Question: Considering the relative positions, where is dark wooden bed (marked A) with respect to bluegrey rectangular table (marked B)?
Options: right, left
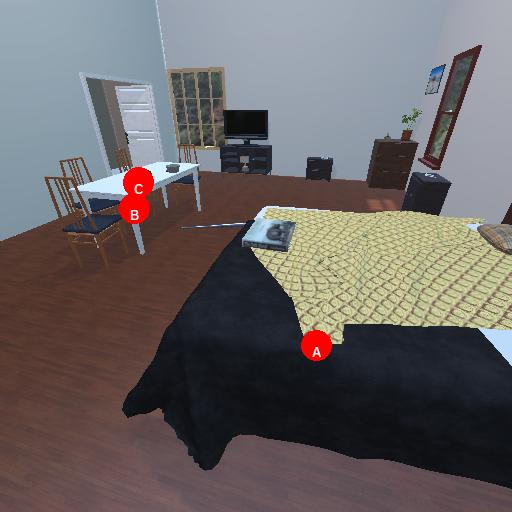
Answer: right